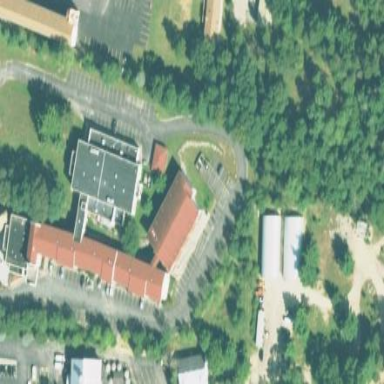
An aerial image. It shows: Hotel building.